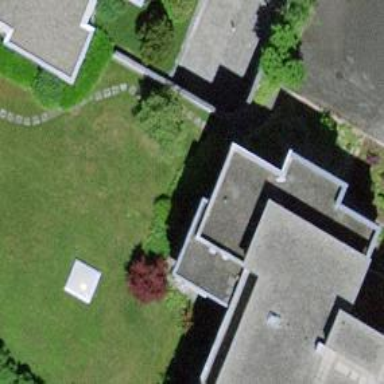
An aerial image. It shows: Retaining wall.